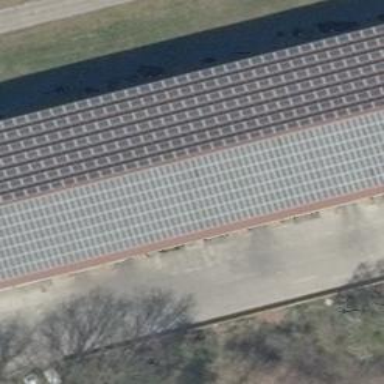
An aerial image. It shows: Solar photovoltaic panel generator producing electricity in small installation.